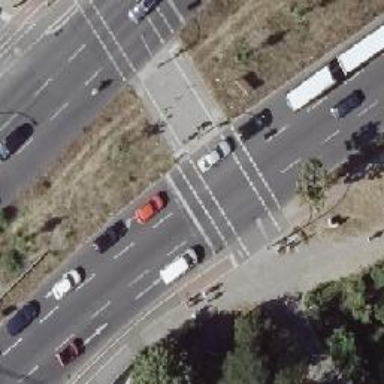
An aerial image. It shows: Road crossing with traffic signals.